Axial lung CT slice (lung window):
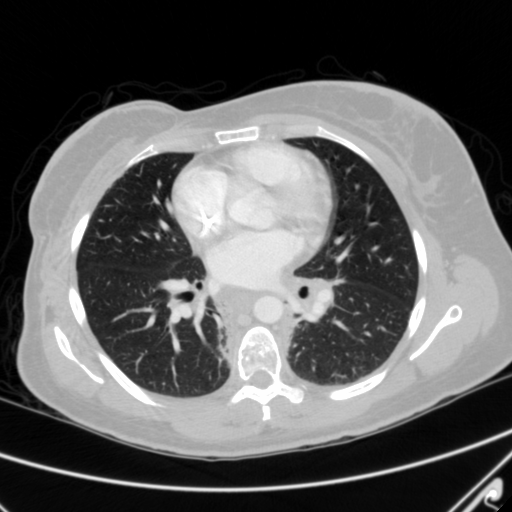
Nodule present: no